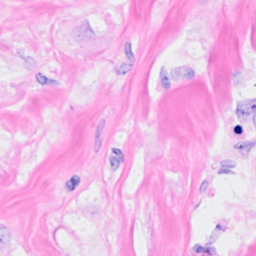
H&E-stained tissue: Breast